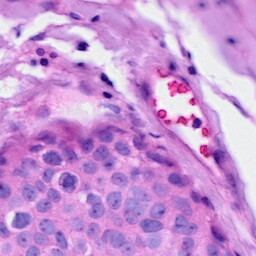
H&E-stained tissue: Breast